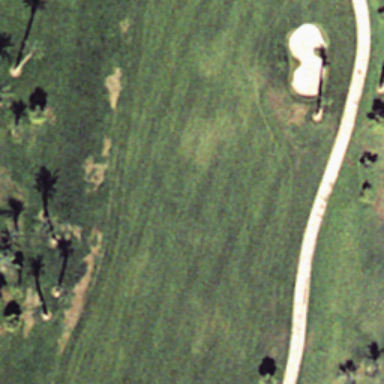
This is a part of a golf course with green turfs and some bunkers and trees .